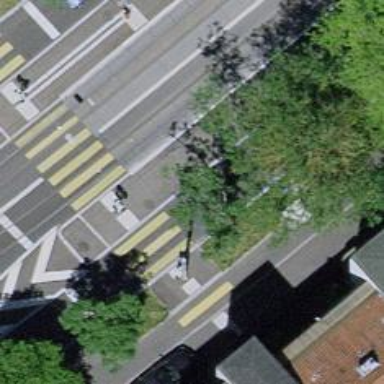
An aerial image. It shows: Road crossing with traffic signals.